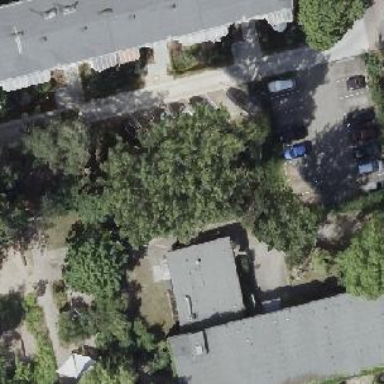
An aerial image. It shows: Kindergarten building.